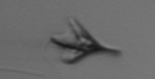
Label: Pyramimonas_longicauda